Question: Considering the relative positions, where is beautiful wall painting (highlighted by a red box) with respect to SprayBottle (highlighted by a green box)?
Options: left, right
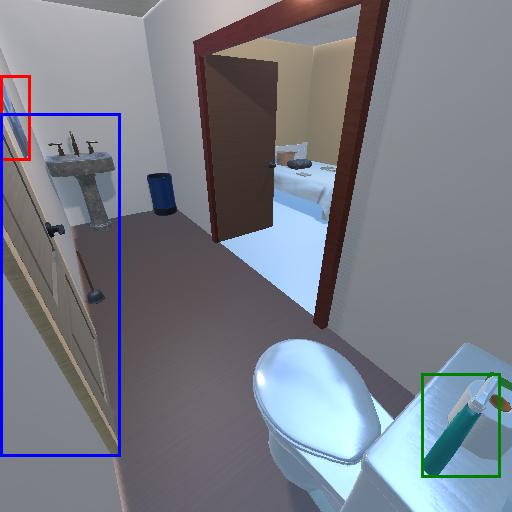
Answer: left